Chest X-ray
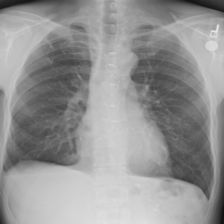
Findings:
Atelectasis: negative
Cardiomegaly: negative
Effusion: negative
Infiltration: negative
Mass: negative
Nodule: negative
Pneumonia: negative
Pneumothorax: negative
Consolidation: negative
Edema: negative
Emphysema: negative
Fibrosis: negative
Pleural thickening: positive
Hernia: negative